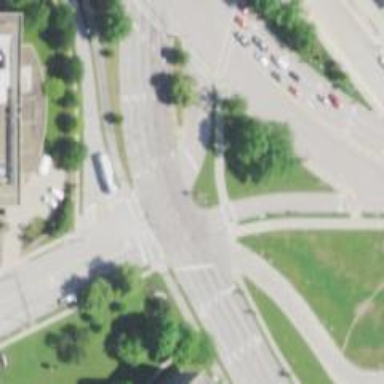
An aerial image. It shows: Crossing on the cycleway.